Question: Here is my code:
'''
-(IBAction)encryptText:(id)sender
{
key = self.tvKey.text;
CCCryptorStatus status = kCCSuccess;
algorithm = kCCAlgorithmAES128;
CCOptions opts = kCCOptionPKCS7Padding;
NSData *keyData = [key dataUsingEncoding:NSUTF8StringEncoding];
NSString *plainString = [NSString stringWithFormat:@"%@", self.tvEntryText.text];
NSData *plainData = [plainString dataUsingEncoding:NSUTF8StringEncoding];
NSData *encryptedData = [plainData dataEncryptedUsingAlgorithm: algorithm
key: keyData
initializationVector: nil
options: opts
error: &status];
if ( status != kCCSuccess ) {
NSError * err = [NSError errorWithCCCryptorStatus: status];
self.lblKeyMsg.text = [NSString stringWithFormat:@"Encryption failed: %s", [[err localizedDescription] UTF8String]];
self.lblKeyMsg.textColor = [UIColor redColor];
return;
}
NSString *encryptedString = [[[NSString alloc] initWithData:encryptedData encoding:NSUTF8StringEncoding] autorelease];
self.tvResultText.text = encryptedString;
'''
}
The second to last statement I am converting the encrypted NSData to an NSString for display purposes, but it comes back nil. Nil is a valid response indicating and error. I have stopped the execution right after that statement has run and here are the vaues:
'''
(gdb) po keyData
<616<PHONE> 616<PHONE> 737<PHONE> 646<PHONE>>
(gdb) po key
aaaaaaaaaassssssssssddddddddddff
(gdb) po plainString
this is a test.
(gdb) po plainData
<746<PHONE> 61207465 73742e>
(gdb) po encryptedData
<f7074146 b295e340 0d947d53 9ea629cf>
(gdb) po encryptedString
Can't print the description of a NIL object.
(gdb) po status
Can't print the description of a NIL object.
(gdb)
'''
The status is nil indicating that there was NO error in the encryption. All values appear to be as expected, but the initWithData fails. Here is the operations iPhone view:

Why is the initWithData failing here ?
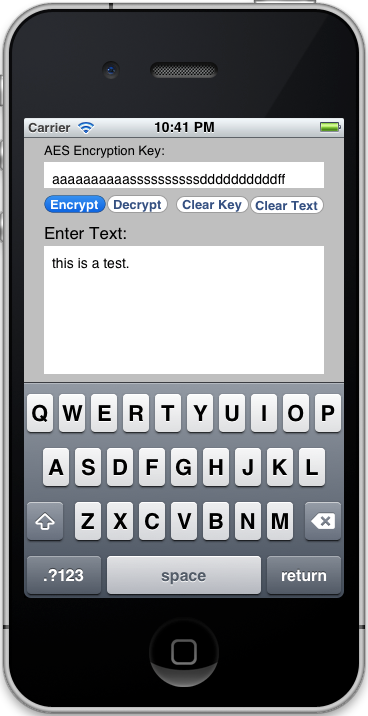
Answer: As the documentation says, 'initWithData:encoding:' may return nil if the data passed is not valid data for the encoding. Unlike some encodings, you can't just take arbitrary data and pretend it's UTF8 data - it has to conform to the UTF8 specification.
Your 'encryptedData' NSData object will contain seemingly random data - highly unlikely to be valid utf8 data and so 'initWithData:encoding:' is very likely to fail.
If you're just looking for something that you can stick in a text box, you might want to try base64 encoding the encrypted data.